Question: I'm trying to . I based my code off the accepted answer here:
<URL>
However, I am plotting the data for multiple timeseries data that can be coming in from different sources which I've labeled as "tags."
After , I get the big Red X, but I'm unable to determine why this is. My code is below, along with a picture of the big red X, in case it's ambiguous what I'm talking about.
It might be worth noting that I'm , and .
'''
using System;
using System.Collections.Concurrent;
using System.Collections.Generic;
using System.Linq;
using System.Runtime.CompilerServices;
using System.Text;
using System.Threading.Tasks;
using System.Windows.Forms;
using System.Windows.Forms.DataVisualization;
using System.Windows.Forms.DataVisualization.Charting;
namespace MyApplication
{
public class ChartForm : Form
{
private System.ComponentModel.IContainer components = null;
System.Windows.Forms.DataVisualization.Charting.Chart chart1;
System.Windows.Forms.DataVisualization.Charting.Series series1;
ConcurrentDictionary<string, System.Windows.Forms.DataVisualization.Charting.Series> tagToSeriesDict;
Random r = new Random();
public ChartForm()
{
InitializeComponent();
}
private void Form1_Load(object sender, EventArgs e)
{
this.tagToSeriesDict = new ConcurrentDictionary<string, System.Windows.Forms.DataVisualization.Charting.Series>();
chart1.Series.Clear();
}
[MethodImpl(MethodImplOptions.Synchronized)]
public void addPoint(string tag, double x, double y)
{
if (!tagToSeriesDict.ContainsKey(tag))
{
tagToSeriesDict[tag] = new System.Windows.Forms.DataVisualization.Charting.Series
{
Name = tag,
Color = System.Drawing.Color.FromArgb((int)(r.NextDouble() * 255), (int)(r.NextDouble() * 255), (int)(r.NextDouble() * 255)),
IsVisibleInLegend = false,
IsXValueIndexed = true,
ChartType = SeriesChartType.Line
};
this.chart1.Series.Add(tagToSeriesDict[tag]);
}
tagToSeriesDict[tag].Points.AddXY(x, y);
}
protected override void Dispose(bool disposing)
{
if (disposing && (components != null))
{
components.Dispose();
}
base.Dispose(disposing);
}
private void InitializeComponent()
{
this.components = new System.ComponentModel.Container();
System.Windows.Forms.DataVisualization.Charting.ChartArea chartArea1 = new System.Windows.Forms.DataVisualization.Charting.ChartArea();
System.Windows.Forms.DataVisualization.Charting.Legend legend1 = new System.Windows.Forms.DataVisualization.Charting.Legend();
this.chart1 = new System.Windows.Forms.DataVisualization.Charting.Chart();
((System.ComponentModel.ISupportInitialize)(this.chart1)).BeginInit();
this.SuspendLayout();
//
// chart1
//
chartArea1.Name = "ChartArea1";
this.chart1.ChartAreas.Add(chartArea1);
this.chart1.Dock = System.Windows.Forms.DockStyle.Fill;
legend1.Name = "Legend1";
this.chart1.Legends.Add(legend1);
this.chart1.Location = new System.Drawing.Point(0, 50);
this.chart1.Name = "chart1";
// this.chart1.Size = new System.Drawing.Size(284, 212);
this.chart1.TabIndex = 0;
this.chart1.Text = "chart1";
//
// Form1
//
this.AutoScaleDimensions = new System.Drawing.SizeF(6F, 13F);
this.AutoScaleMode = System.Windows.Forms.AutoScaleMode.Font;
this.ClientSize = new System.Drawing.Size(800, 600);
this.Controls.Add(this.chart1);
this.Name = "Form1";
this.Text = "Chart";
this.Load += new System.EventHandler(this.Form1_Load);
((System.ComponentModel.ISupportInitialize)(this.chart1)).EndInit();
this.ResumeLayout(false);
}
}
}
'''
EDIT: as requested, I've added the code in which the form is created, and in which addPoint is called:
'''
//a static field in the main application:
static ChartForm plot = new ChartForm();
//called once in the constructor of my main application
Application.EnableVisualStyles();
Application.Run(plot); // or whatever
//callback to ObservableConcurrentDictionary called whenever new data comes in:
[MethodImpl(MethodImplOptions.Synchronized)]
public void onVisibilityChanged(object obj, System.Collections.Specialized.NotifyCollectionChangedEventArgs args)
{
KeyValuePair<string, IDistribution> tagAndState = (KeyValuePair<string, IDistribution>)args.NewItems[0];
string tag = tagAndState.Key;
double value = (double)tagAndState.Value;
double now = DateTime.UtcNow.Ticks;
TicTacToeInteraction.plot.addPoint(tag, now, value);
'''

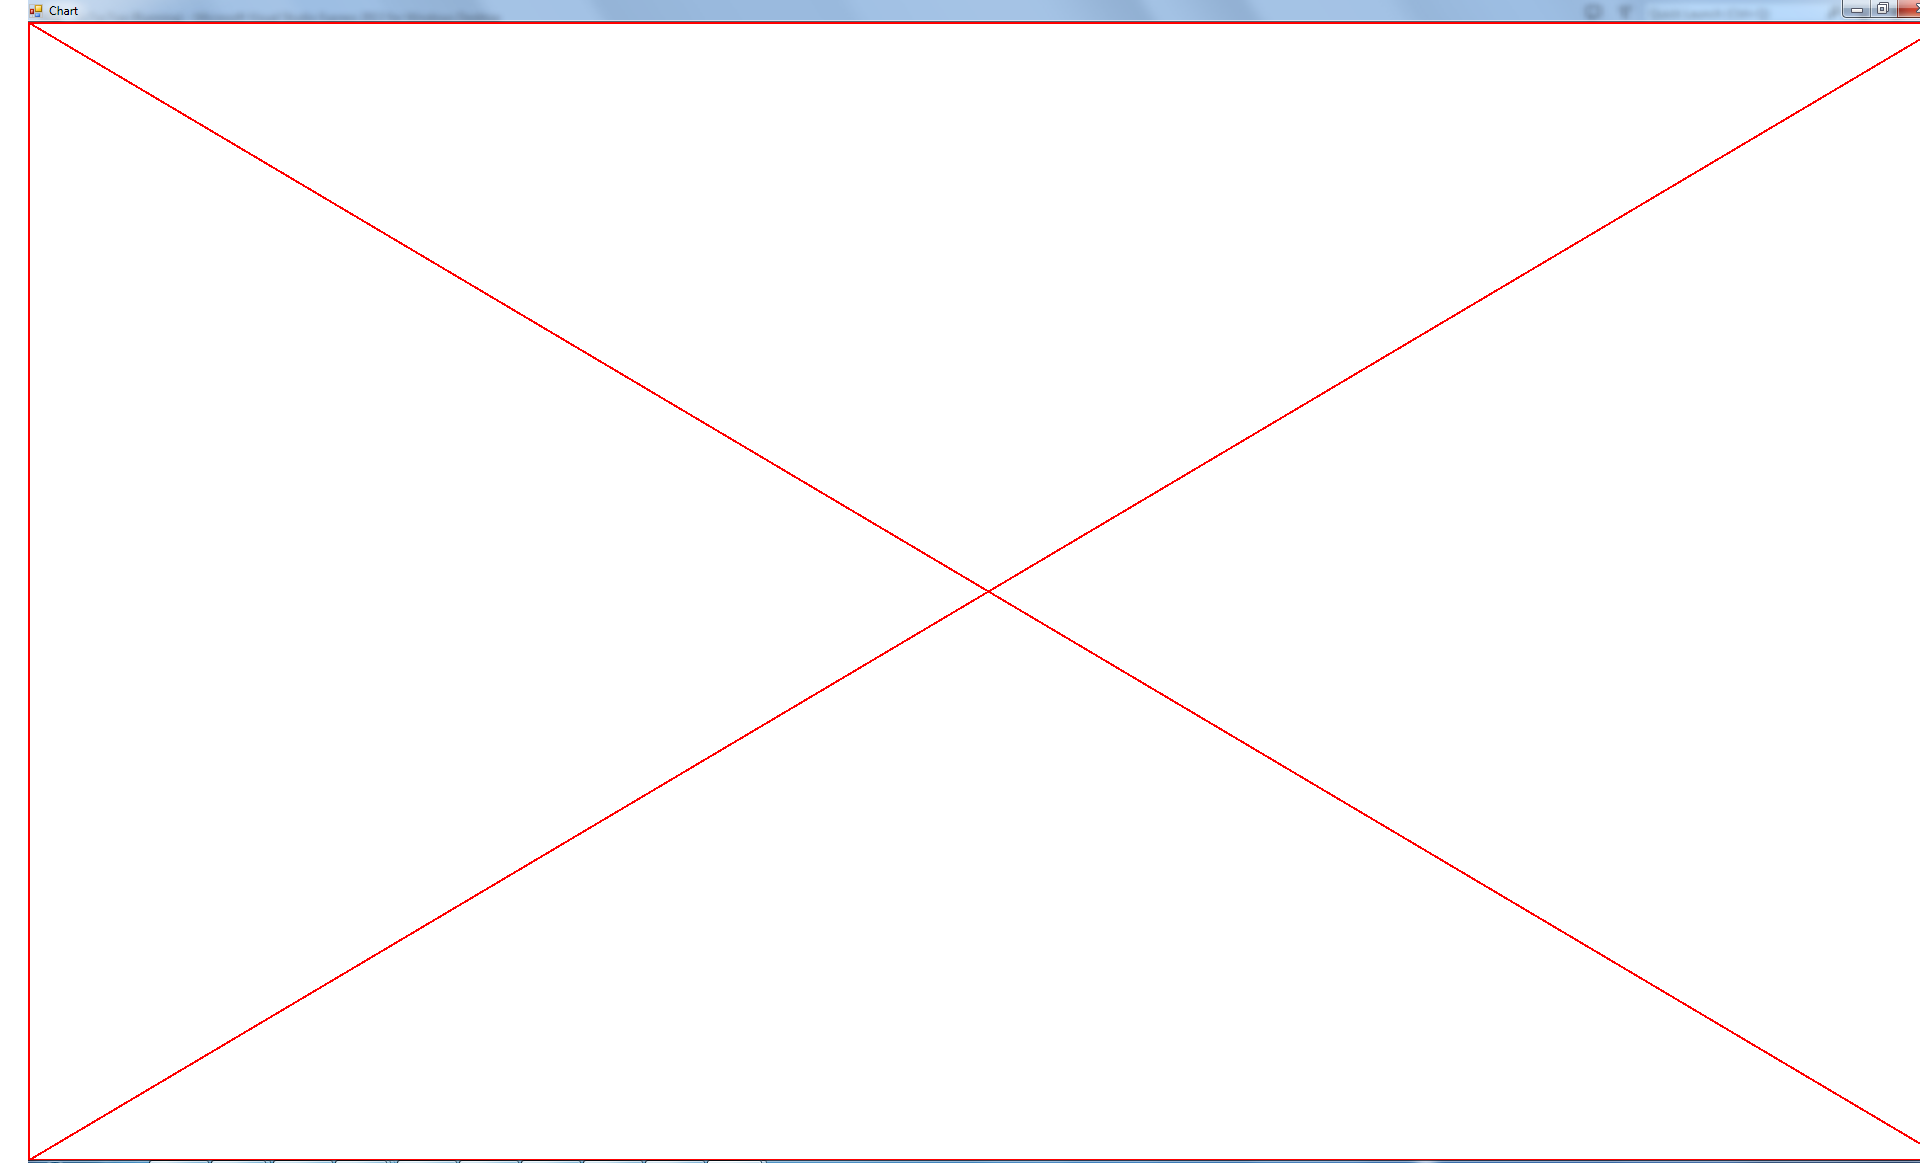
Answer: I have solved my own problem.
Because the data is coming in a an unbalanced rate, the data series have different numbers of entries. This throws an exception. Therefore, I had to set:
'''
IsXValueIndexed = false,
'''
Instead of true.